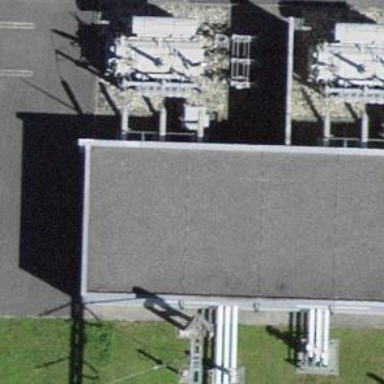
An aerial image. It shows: Three power cables are visible.